Question: On the enclosed screenshot is floated list with one item with long description, which pushes first item on next line one position to the right. I don't want that.
Is there some trick/css directive/layout, that will push the next line lower, so the line can be filled and all the items will be in one line?
I can generate 'clear: left;' on every (n/3)+1-child, but I think there is some pure CSS solution, just can't seem to find it anywhere today.
I'm tired and somewhat slow today. Thank you.
Edit: I also obviously don't make sense today. This is what I want: The 'li' with the photo of people sitting on the bench on the bottom should be right under the first one, but isn't, because the first item has too long text.
SCREENSHOT:

HTML:
'''
<ul id="photos">
<li>
<a href="..">
<img src=".." alt="" height="160" width="160"/><br>
Vianocny koncert - Zohor 2009
<span class="nr">61</span>
</a></li>
<li>
<a href="..">
<img src=".." alt="" height="160" width="160"/><br>
Koleda 2009
<span class="nr">1</span>
</a></li>
<li>
<a href="..">
<img src=".." alt="Advent 2009" height="160" width="160"/><br>
Cejkovice 2009
<span class="nr">15</span>
</a></li>
<li>
<a href="..">
<img src=".." alt="" height="160" width="160"/><br>
Marianka 2009
<span class="nr">6</span>
</a></li>
</ul>
'''
CSS:
'''
#photos li {
display:block;
float:left;
position:relative;
}
#photos li a {
text-decoration:none;
display:block;
padding:10px 10px 20px;
cursor:pointer;
width:160px;
text-align:center;
}
#photos li a img {
cursor:pointer;
display:inline-block;
}
'''
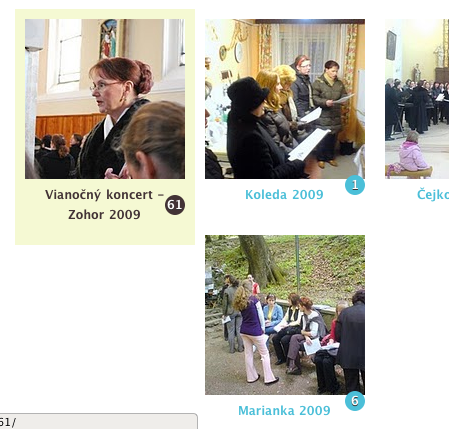
Answer: Like Phrogz suggests, try 'inline-block' instead of float. IE 6/7 doesn't support it directly, but you can fake it with a simple hack.
'''
<style>
ul { list-style-type: none;}
li { display: inline-block;}
a { display: inline-block; width: 180px; padding:10px 10px 20px; text-decoration: none; text-align: center; }
</style>
<!--[if lt IE 8]>
<style>
li { zoom:1; *display:inline;}
</style>
<![endif]-->
'''
It doesn't use the same markup as you have but <URL> for a similar question.